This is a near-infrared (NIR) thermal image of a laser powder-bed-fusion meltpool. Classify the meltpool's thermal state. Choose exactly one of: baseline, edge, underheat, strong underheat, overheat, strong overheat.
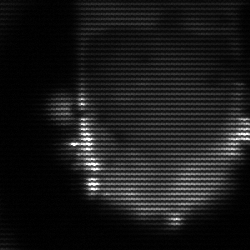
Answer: baseline